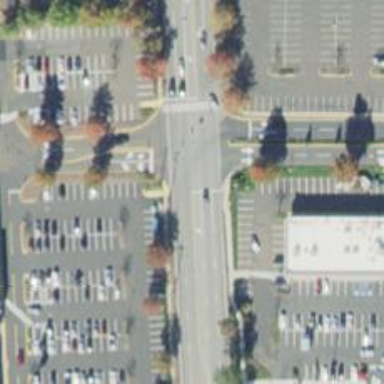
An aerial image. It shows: Solid stop line on the road.